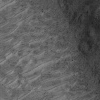
Atmospheric dust classification: not_dusty